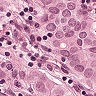
Metastatic tissue present: yes